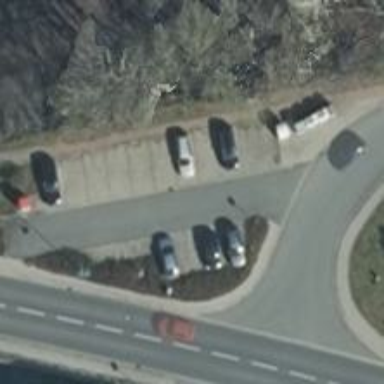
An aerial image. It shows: Asphalt parking aisle road for service vehicles.